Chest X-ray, PA view. Patient: 58 years old, sex M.
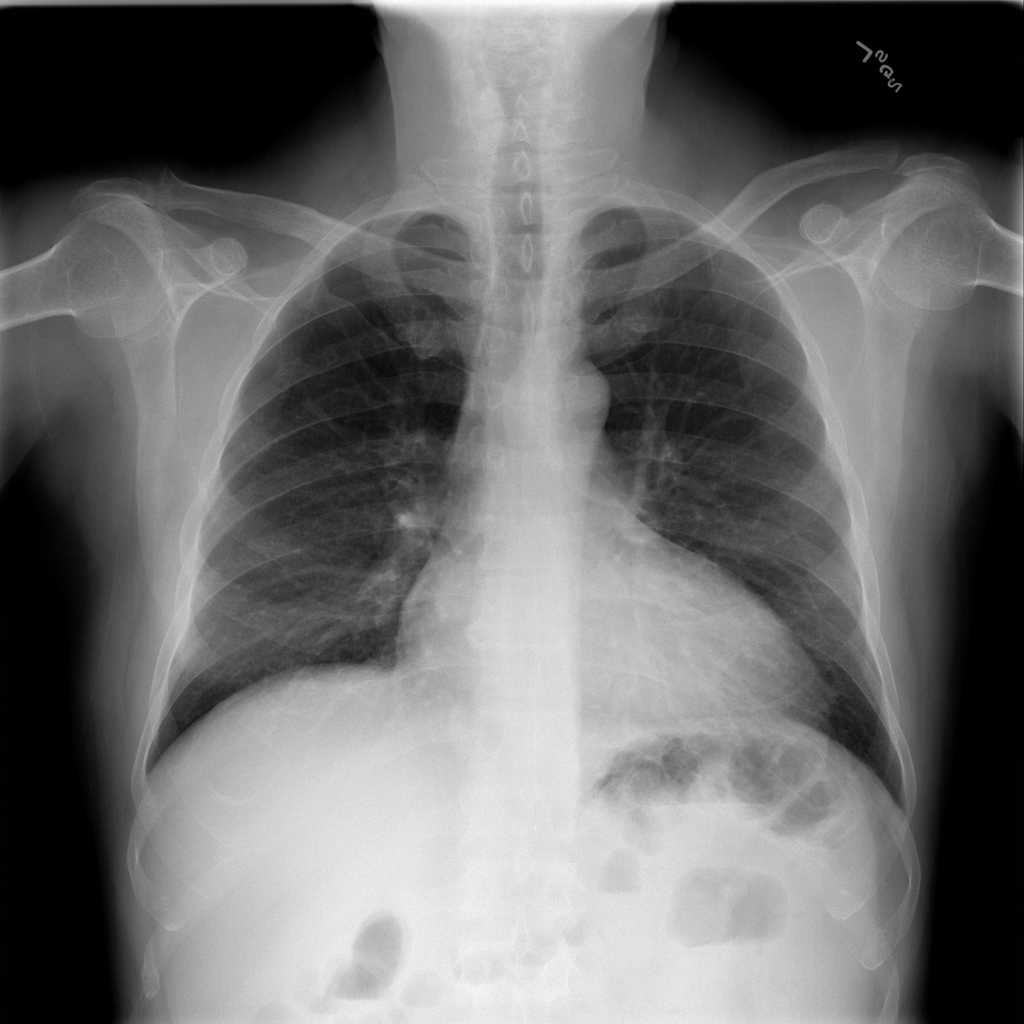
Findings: Cardiomegaly, Effusion, Infiltration